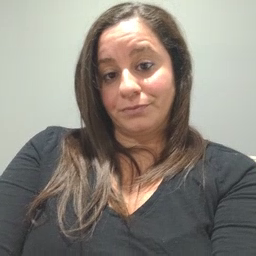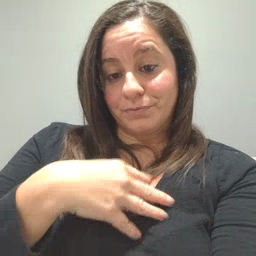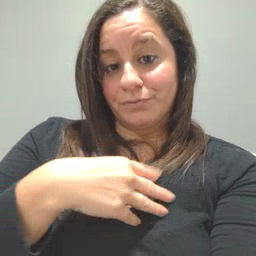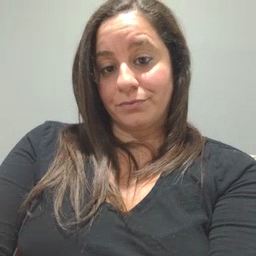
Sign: white